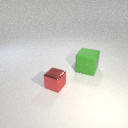
small red metal cube to the left of large green rubber cube